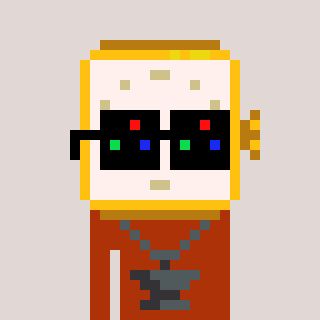
a pixel art character with square black sunglasses, a watch-shaped head and a hotbrown-colored body on a warm background